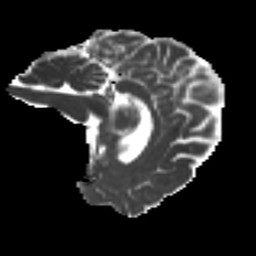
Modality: MD
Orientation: sagittal
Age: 47
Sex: female
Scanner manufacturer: ge
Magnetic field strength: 3 T
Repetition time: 7.8 s
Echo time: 0.0606 s